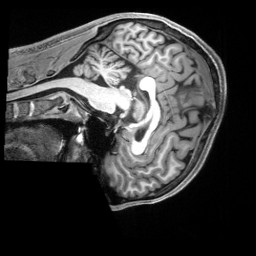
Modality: T1w
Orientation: sagittal
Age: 26
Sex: male
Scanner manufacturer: siemens
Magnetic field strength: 3 T
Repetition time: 2.3 s
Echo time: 0.00229 s